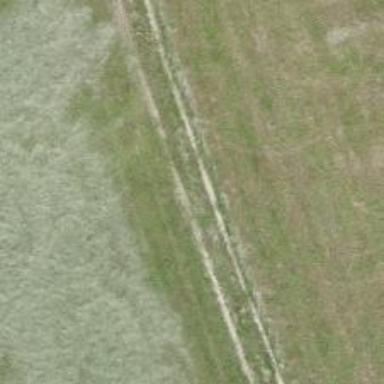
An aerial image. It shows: Track with ground surface graded as grade3.